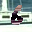
Label: 6